Question: I have been trying to add rounded corners to a frame but it only works in mozilla and not in chrome or IE.

I am not adding the 'border-radius' property to the image tag but to canvas tag instead
'''
canvas {border-bottom-right-radius: 50px;border-bottom-left-radius: 50px;}
'''
Can anyone suggest something?
The website is <URL>
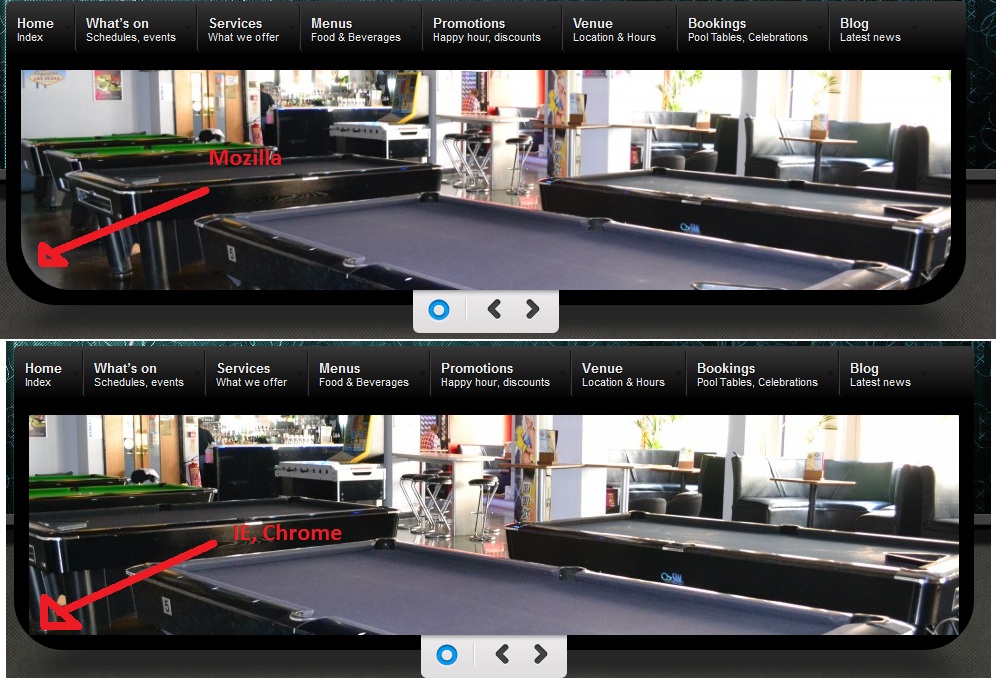
Answer: Make sure you're setting the radius for all browsers, like this:
'''
canvas {
-moz-border-bottom-right-radius: 50px; /* Firefox */
-webkit-border-bottom-right-radius: 50px; /* Safari, Chrome */
border-bottom-right-radius: 50px; /* CSS3 */
-moz-border-bottom-left-radius: 50px; /* Firefox */
-webkit-border-bottom-left-radius: 50px; /* Safari, Chrome */
border-bottom-left-radius: 50px; /* CSS3 */
}
'''